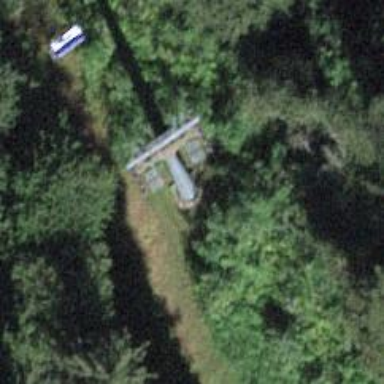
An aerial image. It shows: Pylon for aerialway.